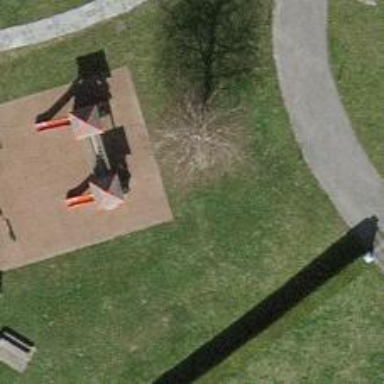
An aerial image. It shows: Bench.